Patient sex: M
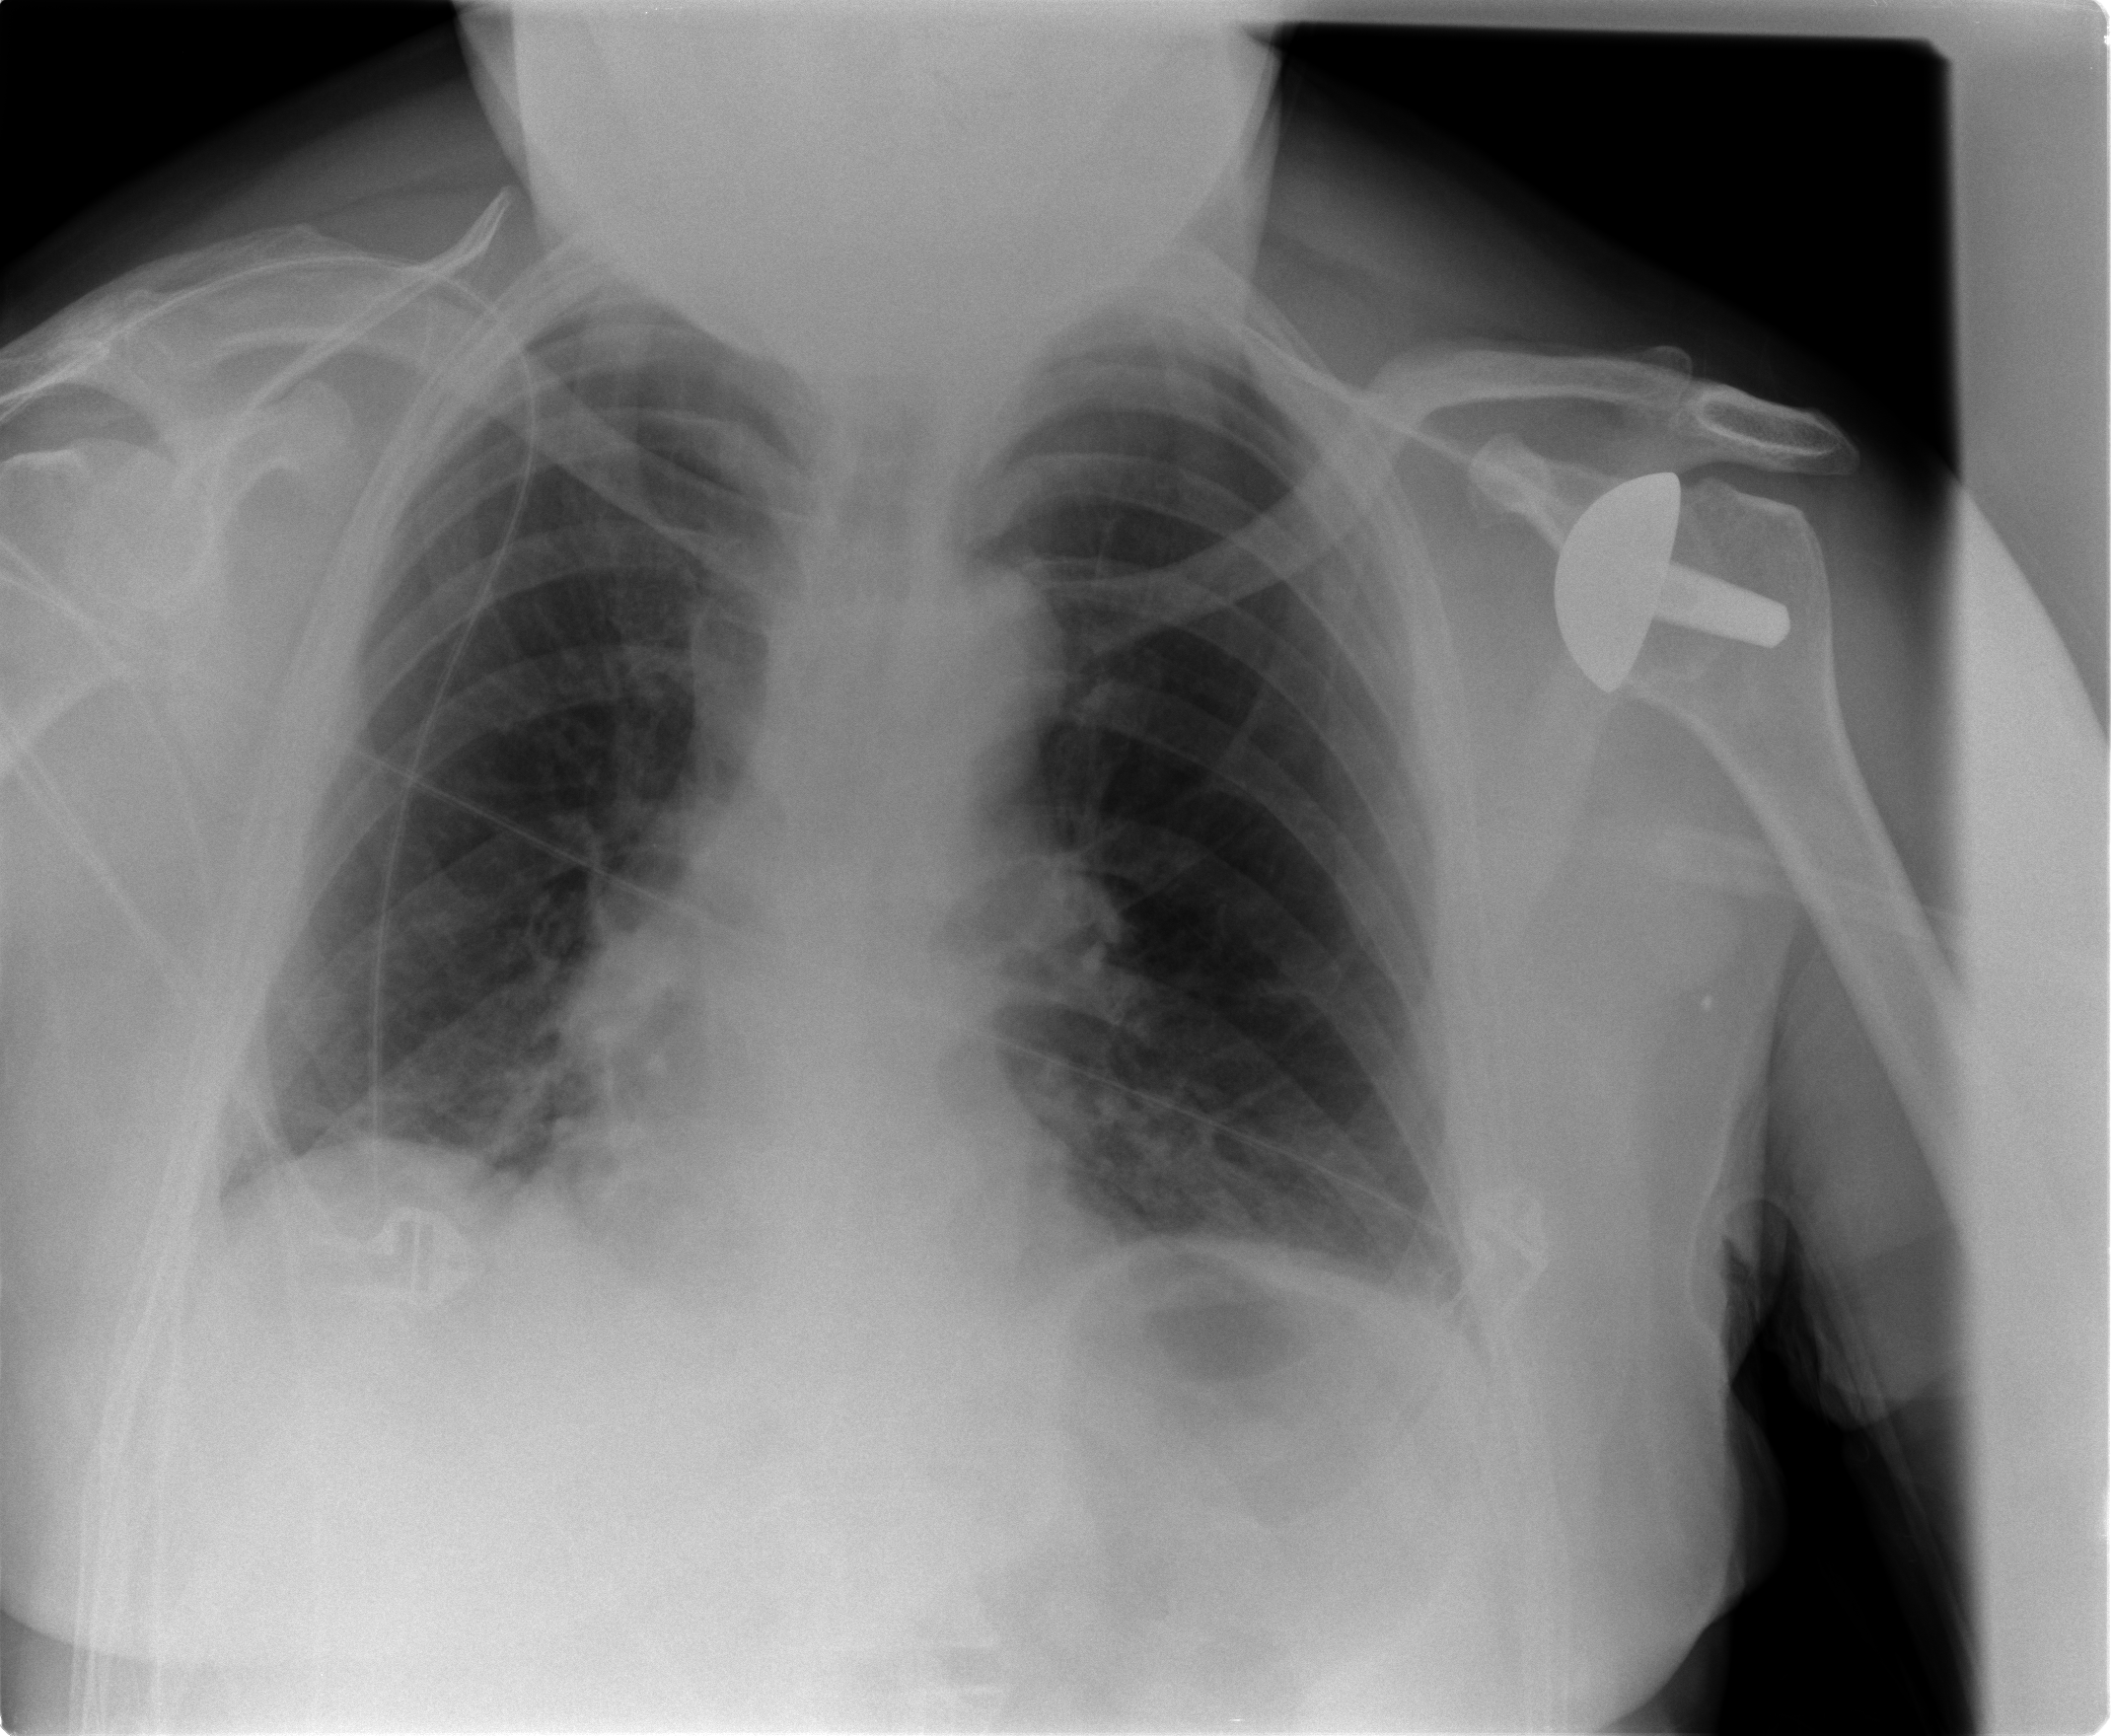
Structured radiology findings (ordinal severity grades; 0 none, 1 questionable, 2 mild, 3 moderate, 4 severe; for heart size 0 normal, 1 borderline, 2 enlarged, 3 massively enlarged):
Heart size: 0
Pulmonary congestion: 0
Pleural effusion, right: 0
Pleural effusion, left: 0
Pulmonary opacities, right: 0
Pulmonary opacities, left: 0
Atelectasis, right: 0
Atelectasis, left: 1